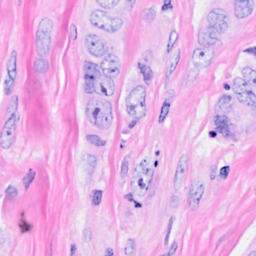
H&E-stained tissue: Breast